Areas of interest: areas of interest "Industrial Park"
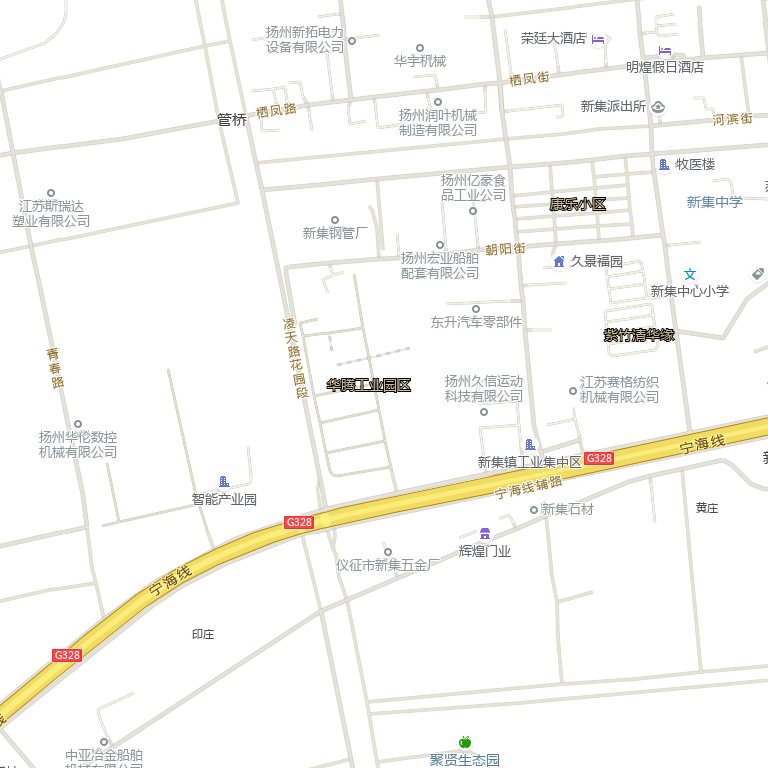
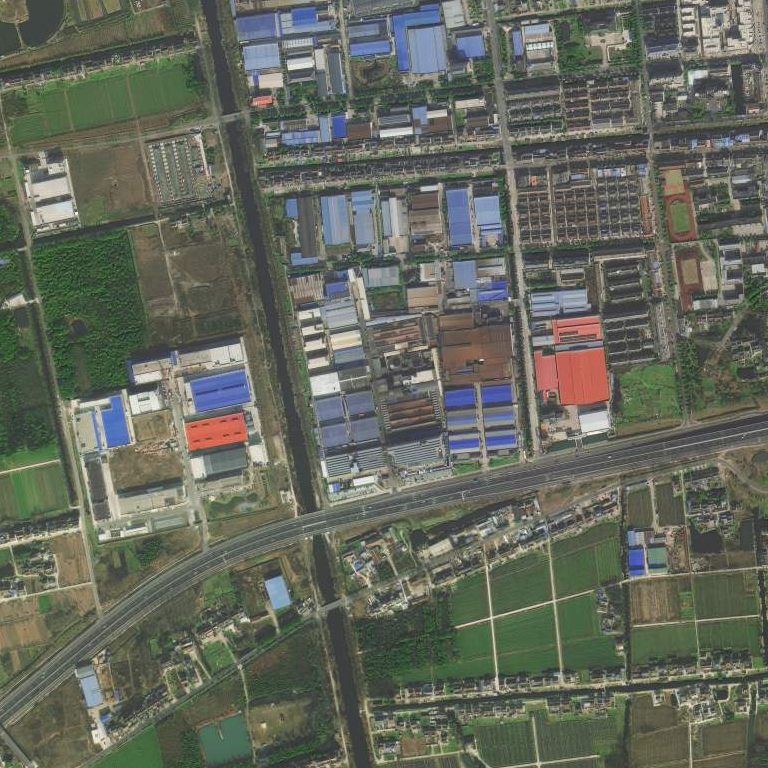